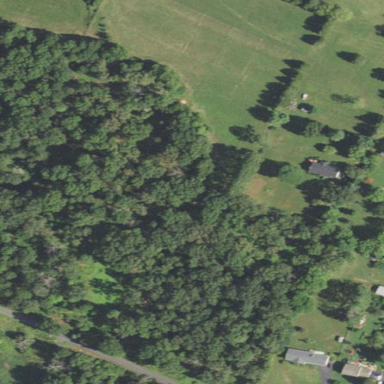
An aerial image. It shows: Beautiful woodland area.